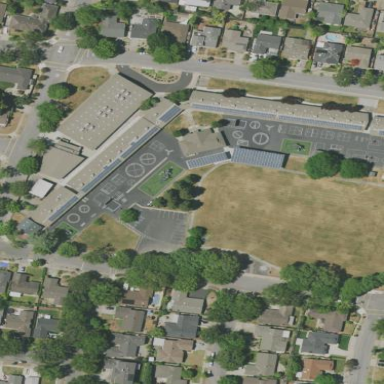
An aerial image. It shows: Asphalt schoolyard for leisure land.